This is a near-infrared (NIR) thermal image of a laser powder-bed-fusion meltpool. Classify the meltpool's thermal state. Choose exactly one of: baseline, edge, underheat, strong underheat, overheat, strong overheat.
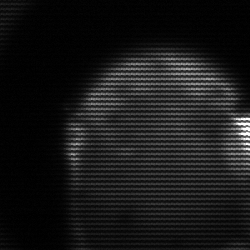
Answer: edge